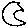
Label: moon